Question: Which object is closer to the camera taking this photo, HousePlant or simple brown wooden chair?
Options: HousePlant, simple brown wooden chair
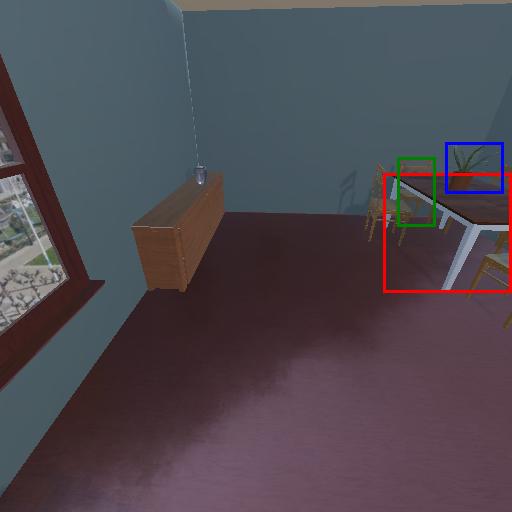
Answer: HousePlant